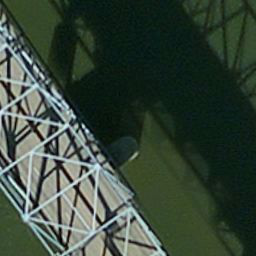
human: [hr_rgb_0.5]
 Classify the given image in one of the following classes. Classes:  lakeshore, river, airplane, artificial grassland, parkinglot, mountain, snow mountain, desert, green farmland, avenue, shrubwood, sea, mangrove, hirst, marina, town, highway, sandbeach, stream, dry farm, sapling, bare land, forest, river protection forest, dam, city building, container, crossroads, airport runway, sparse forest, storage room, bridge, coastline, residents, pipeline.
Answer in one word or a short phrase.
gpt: bridge